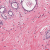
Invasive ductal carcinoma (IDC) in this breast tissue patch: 0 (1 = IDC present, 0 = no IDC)